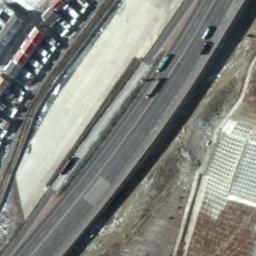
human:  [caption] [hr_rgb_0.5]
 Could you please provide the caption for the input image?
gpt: The workshops on the highway are widely spaced .

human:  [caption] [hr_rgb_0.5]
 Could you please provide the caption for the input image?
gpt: The freeway is next to the bare land with some cars .

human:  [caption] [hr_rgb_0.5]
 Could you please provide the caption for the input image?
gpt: There are many buildings on both sides of the freeway and there are many cars on the freeway .

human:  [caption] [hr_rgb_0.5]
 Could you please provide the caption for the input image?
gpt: A straight freeway and a small road go through an open area and some cars are driving on the freeway .

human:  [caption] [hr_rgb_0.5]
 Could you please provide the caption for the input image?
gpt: There are some buildings beside the freeway .